Question: I am developing Android Application but when I imported to project at another computer after installing sdk and eclipse etc, I am getting Path:
'''
D:\AndroidDevelopment\project_name\libsndroid-support-v4.jar
[2014-12-13 23:53:54 - project_name] Length: 758727
[2014-12-13 23:53:54 - project_name] SHA-1: efec67655f6db90757faa37201efcee2a9ec3507
[2014-12-13 23:53:54 - project_name] Jar mismatch! Fix your dependencies
'''
I have 'android-support-v7-appcompat library' installed and its copy at workspace.
I am not sure why I am getting error about 'android-support-v4.jar mismatch'.
Attach is screen shot of properties of my project.
Any help would be highly appreciated.

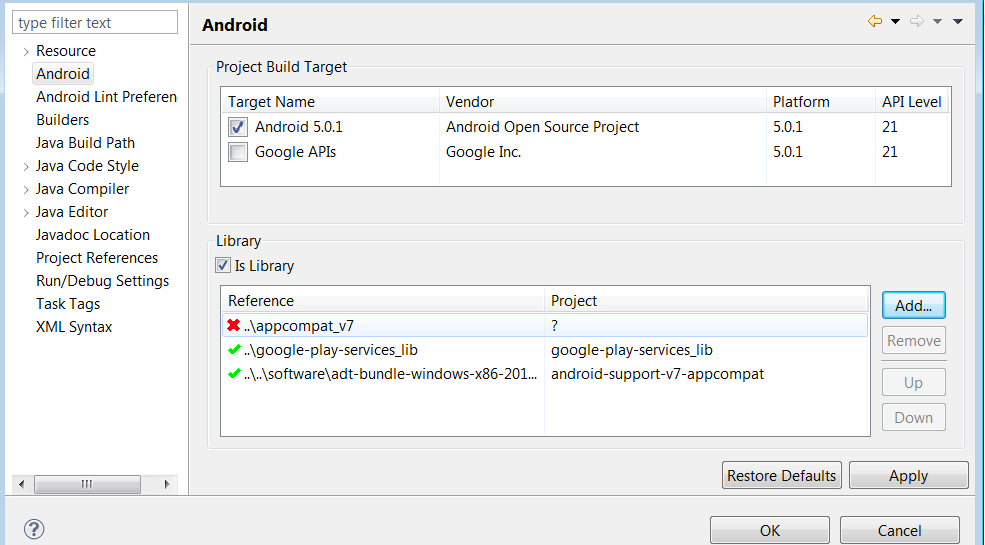
Answer: Remove the broken ..ppcompat_v7 from your libraries.
And do remove the android-support-v4.jar from libs folder of your project as it is already present in android-support-v7-appcompat